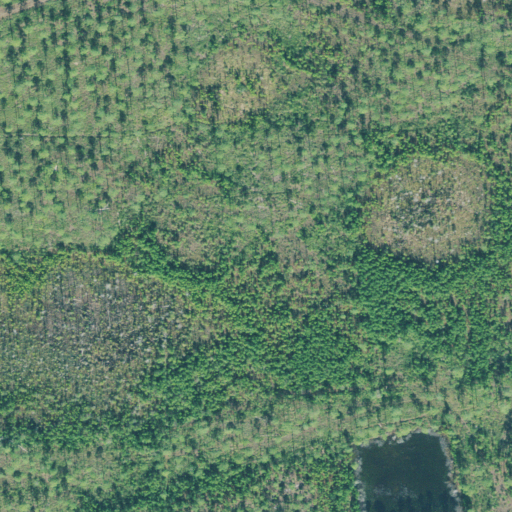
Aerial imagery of plain(s) in Georgia named The Pocket containing evergreen forest, woody wetlands, shrub, and open water